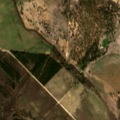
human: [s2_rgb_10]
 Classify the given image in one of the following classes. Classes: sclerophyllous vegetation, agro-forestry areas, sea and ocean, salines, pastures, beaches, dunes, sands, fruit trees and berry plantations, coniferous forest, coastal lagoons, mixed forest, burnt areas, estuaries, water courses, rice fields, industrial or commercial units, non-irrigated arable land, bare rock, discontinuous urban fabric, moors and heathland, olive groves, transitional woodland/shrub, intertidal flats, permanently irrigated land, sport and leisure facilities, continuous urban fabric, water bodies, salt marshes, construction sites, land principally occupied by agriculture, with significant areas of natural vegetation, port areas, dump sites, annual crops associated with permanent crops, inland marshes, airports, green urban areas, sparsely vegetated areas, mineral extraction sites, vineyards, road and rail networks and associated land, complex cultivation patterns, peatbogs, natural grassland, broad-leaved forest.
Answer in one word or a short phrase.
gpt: non-irrigated arable land, permanently irrigated land, agro-forestry areas, broad-leaved forest, natural grassland, transitional woodland/shrub